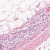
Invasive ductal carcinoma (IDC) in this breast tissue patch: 0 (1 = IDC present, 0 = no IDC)